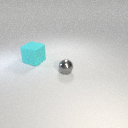
large cyan rubber cube to the left of small gray metal sphere